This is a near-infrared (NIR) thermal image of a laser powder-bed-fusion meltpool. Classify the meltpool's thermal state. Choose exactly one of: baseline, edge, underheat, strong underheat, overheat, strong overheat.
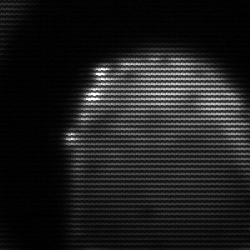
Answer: edge